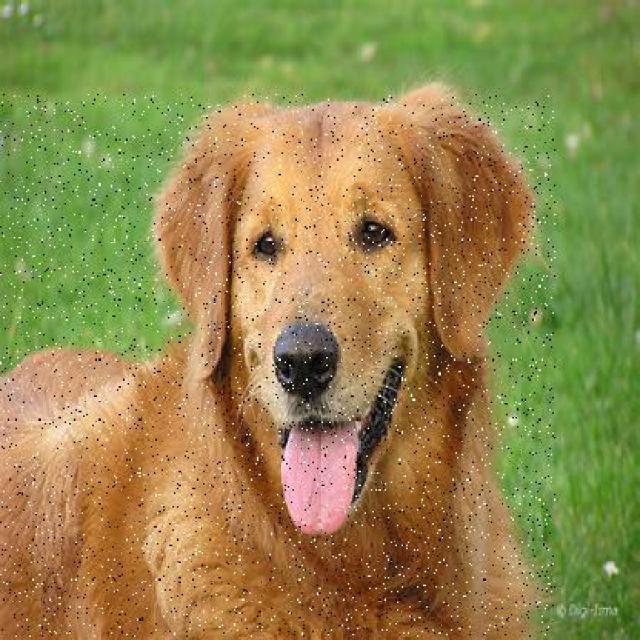
Healthy canine skin — no visible lesions, inflammation, or abnormalities. The skin and coat appear normal.